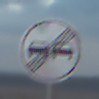
Verkehrszeichen: EndeUeberholverbot
Umgebung: Outdoor, Beach
Tageszeit: SunriseSunset
Wetter: PartlyCloudy
Licht: Natural
Jahreszeit: NotSpecified
Kontrast: MediumContrast